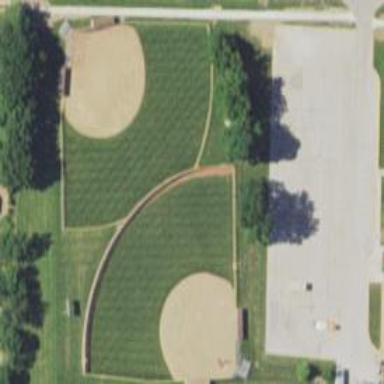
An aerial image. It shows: Grassy baseball pitch for leisure sports.